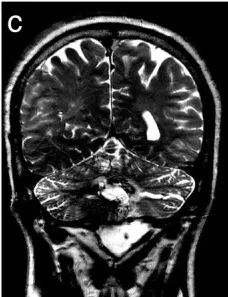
Coronal T2-weighted (c) further highlights post-operative damage to cerebellum involving central tegmental tract and dentate nuclei with gliosis and hemosiderin deposition.
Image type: radiology (mri)